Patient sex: M
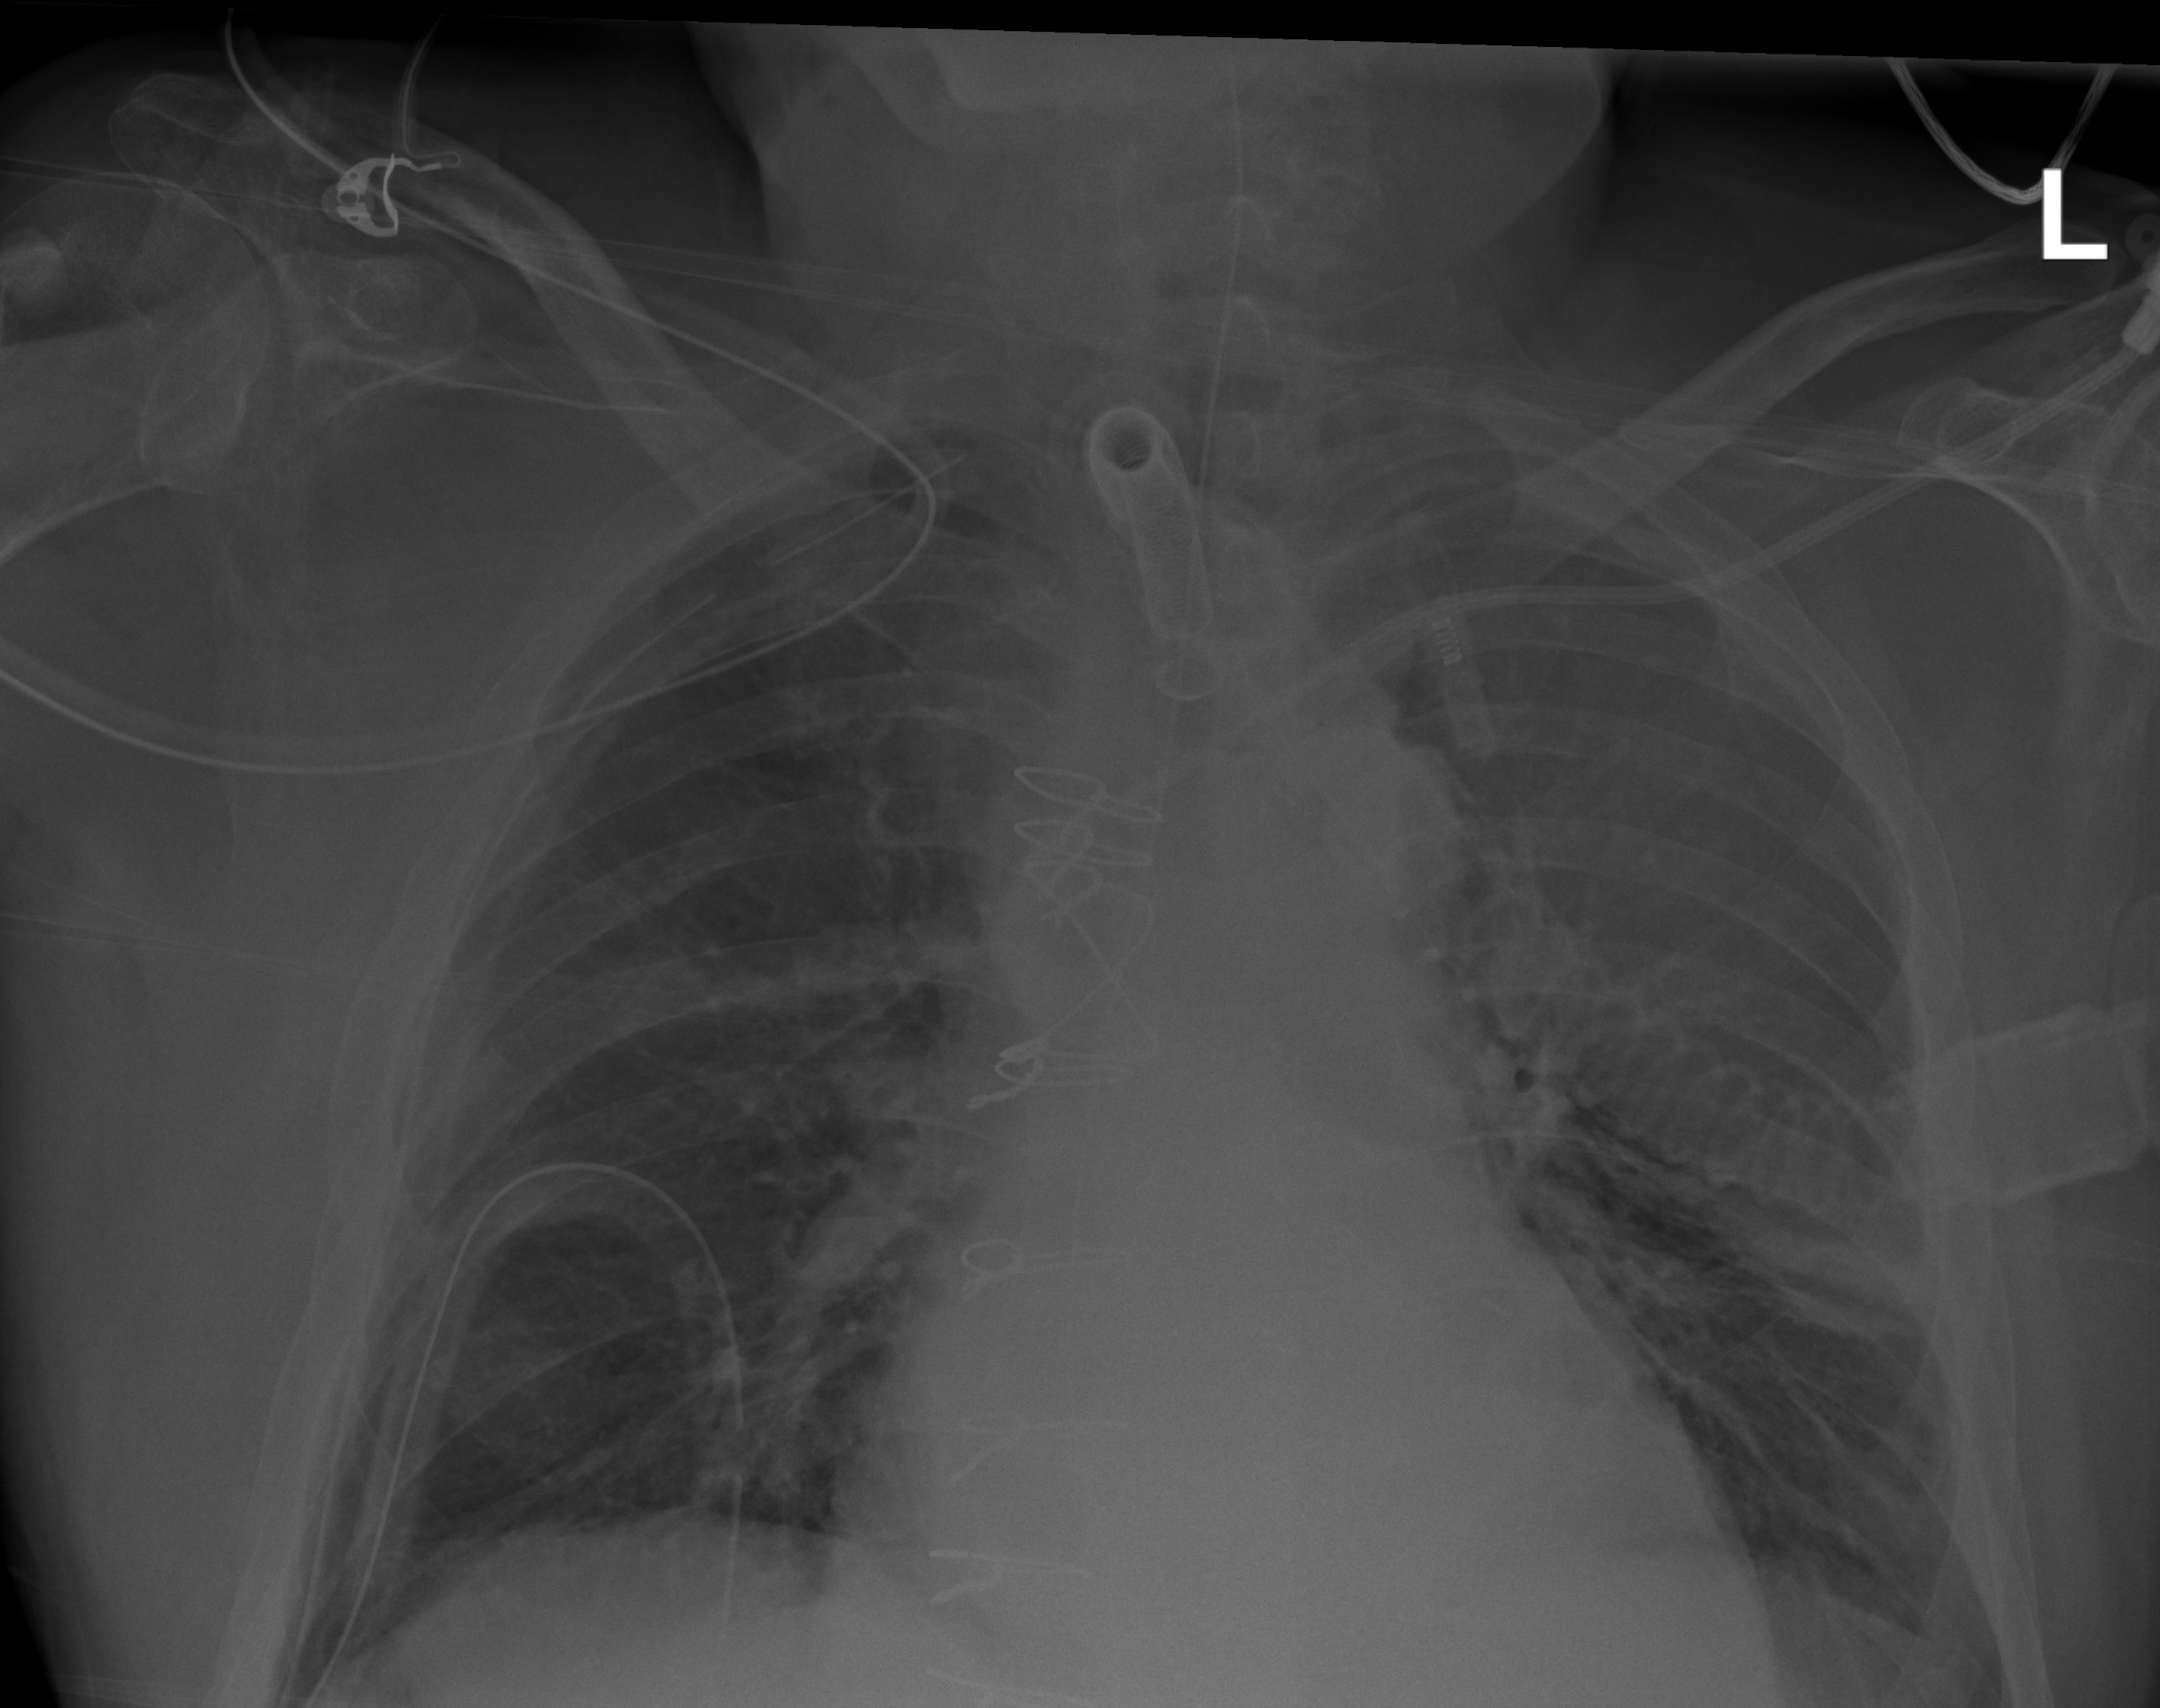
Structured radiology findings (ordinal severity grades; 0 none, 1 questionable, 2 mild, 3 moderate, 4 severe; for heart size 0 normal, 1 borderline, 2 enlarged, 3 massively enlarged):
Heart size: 0
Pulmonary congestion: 0
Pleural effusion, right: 0
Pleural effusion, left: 3
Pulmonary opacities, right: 1
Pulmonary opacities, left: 2
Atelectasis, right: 2
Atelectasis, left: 2